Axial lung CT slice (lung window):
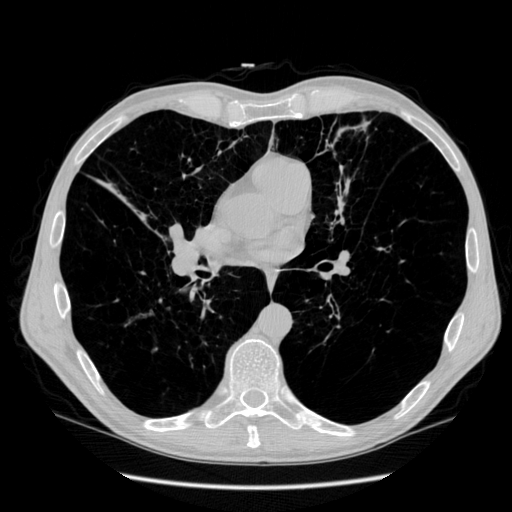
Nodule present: no